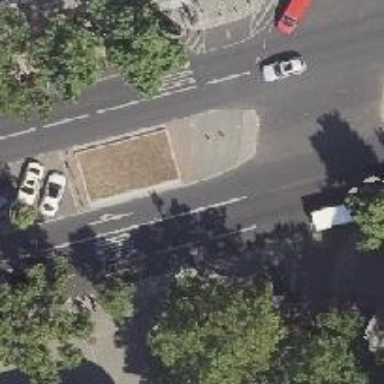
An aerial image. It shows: Unmarked crossing on asphalt footway.